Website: macys
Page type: gifting
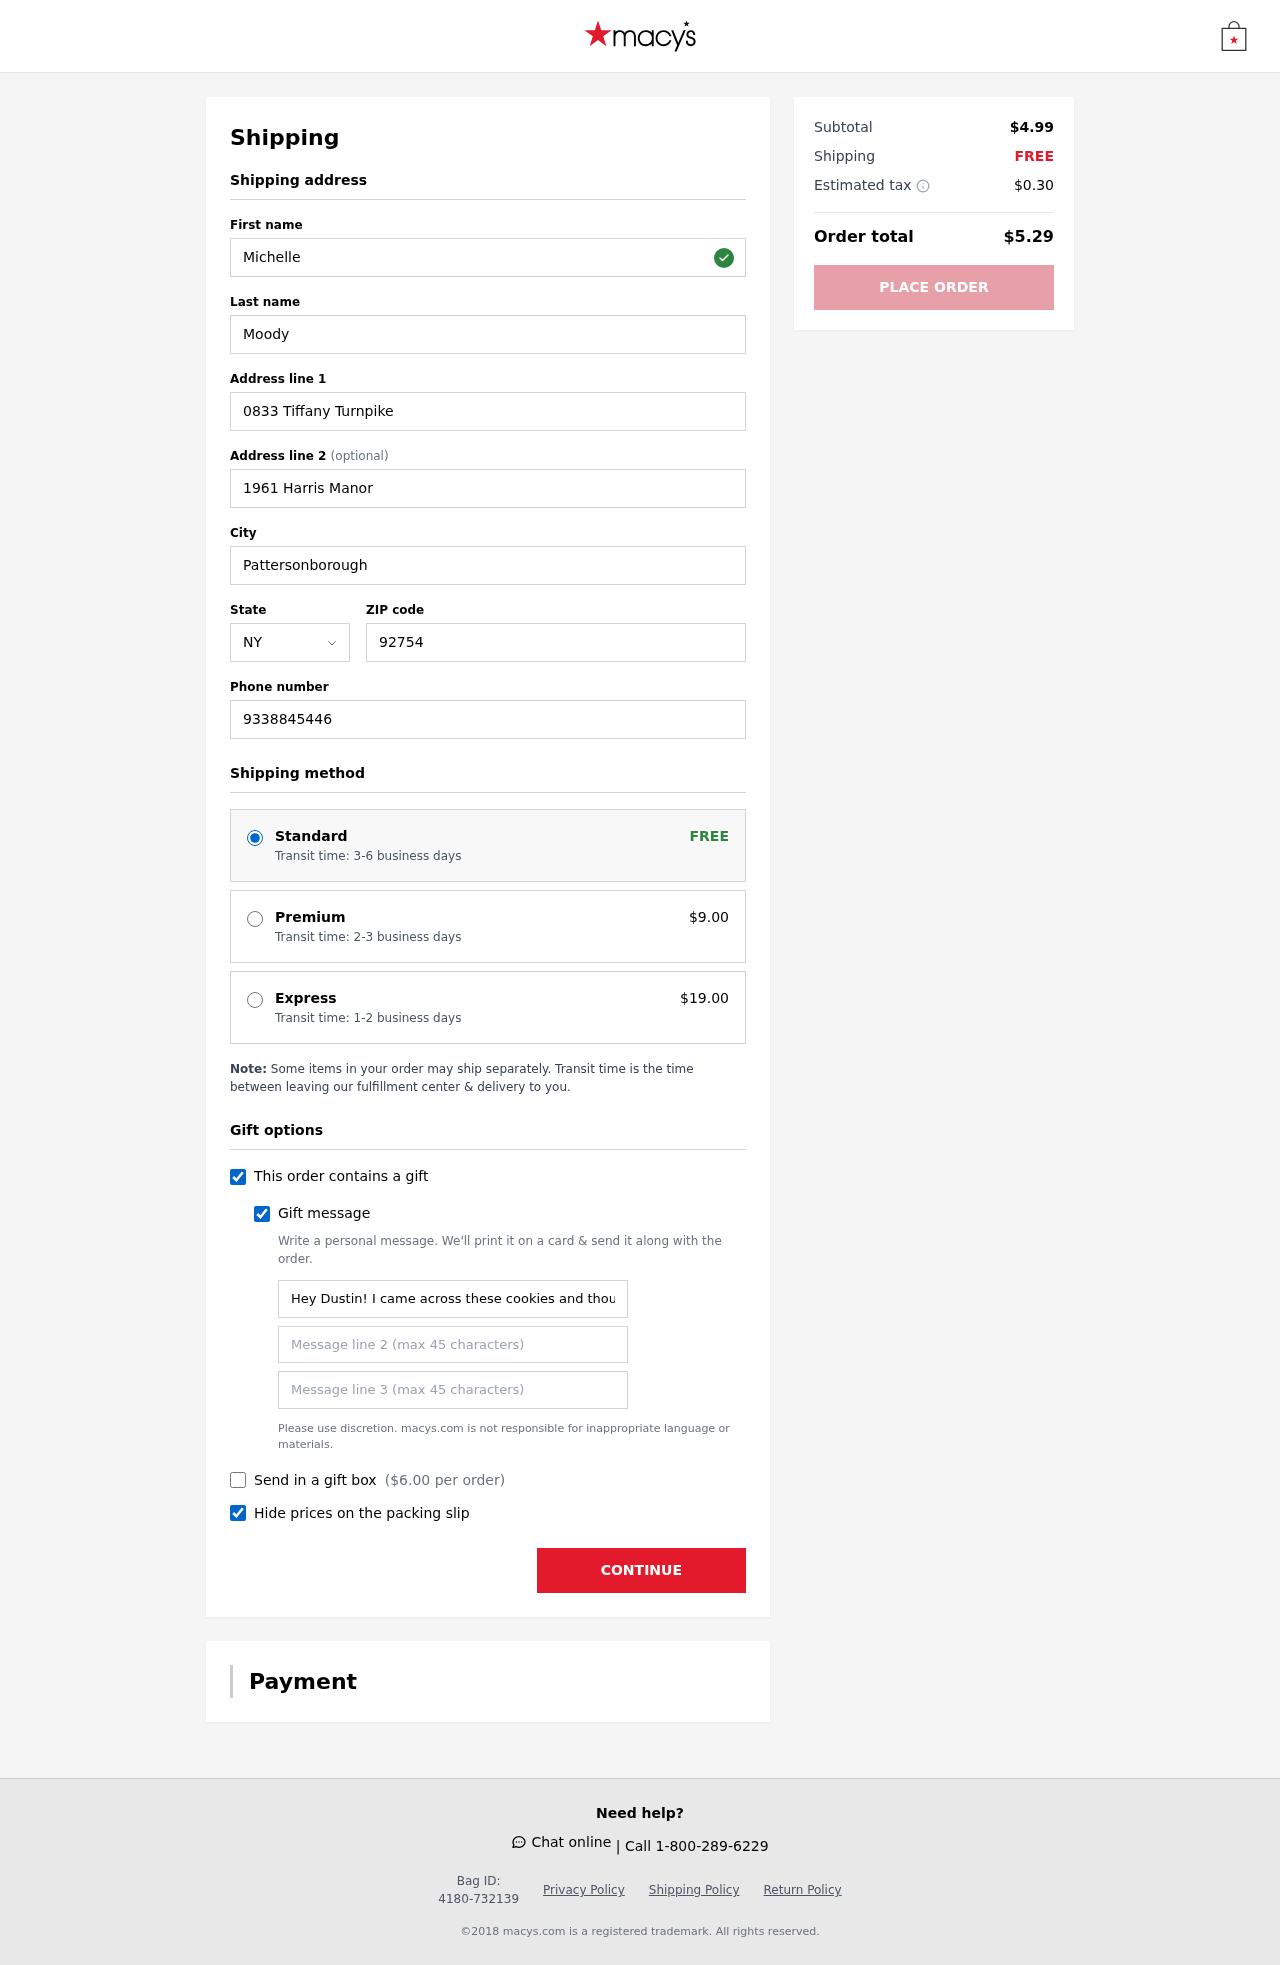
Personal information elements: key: PII_STATE_ABBR
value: NY
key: PII_FIRSTNAME
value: Michelle
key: PII_LASTNAME
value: Moody
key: PII_STREET
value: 0833 Tiffany Turnpike
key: PII_STREET2
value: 1961 Harris Manor
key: PII_CITY
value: Pattersonborough
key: PII_POSTCODE
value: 92754
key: PII_PHONE
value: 9338845446
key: PII_GIFT_MESSAGE
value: Hey Dustin! I came across these cookies and thought of you—they're just as sweet and memorable as our hangouts. Enjoy treating yourself; you deserve it!  Michelle
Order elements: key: ORDER_SHIPPING_STANDARD
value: Transit time: 3-6 business days
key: ORDER_SHIPPING_PREMIUM
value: Transit time: 2-3 business days
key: ORDER_SHIPPING_PREMIUM_PRICE
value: $9.00
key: ORDER_SHIPPING_EXPRESS
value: Transit time: 1-2 business days
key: ORDER_SHIPPING_EXPRESS_PRICE
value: $19.00
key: ORDER_GIFT_BOX_PRICE
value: $6.00
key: ORDER_SUBTOTAL
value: $4.99
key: ORDER_SHIPPING_COST
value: FREE
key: ORDER_TAX
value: $0.30
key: ORDER_TOTAL
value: $5.29